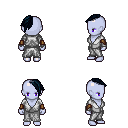
a pixel art fantasy rpg character, female body template, dark elf, purple skin, white robe, gold greaves, raven long mohawk hairstyle, cloth bracers, four views (front, back, left, right), 2x2 character sprite sheet, small pixel art, hard edges, no anti-aliasing